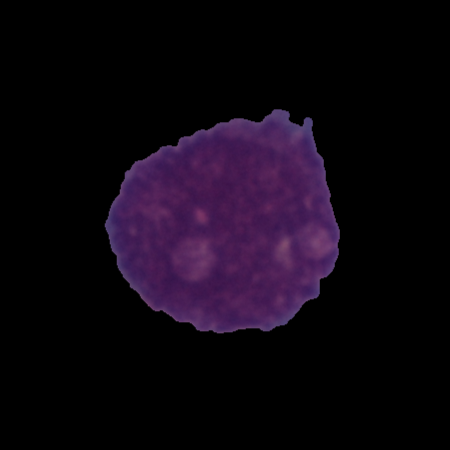
Label: cancer